Interaction volume radius: 5 \u00c5
Interaction volume height: 10 \u00c5
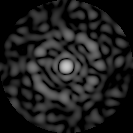
Disorder parameter: 0.8612